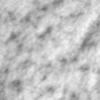
Label: no_change